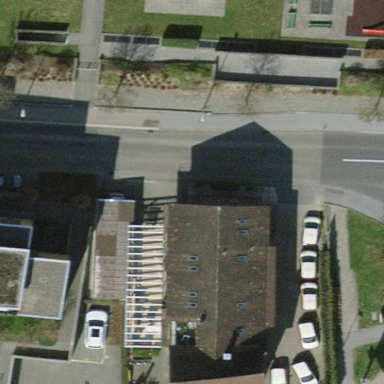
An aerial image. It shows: Retail building.